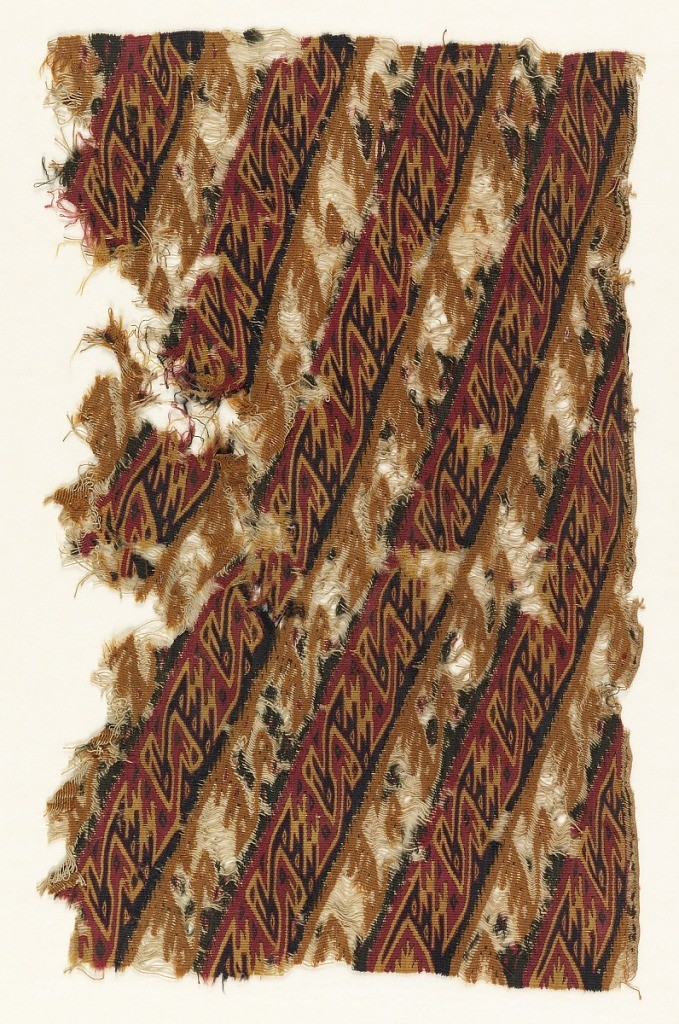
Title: Textile
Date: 1200–1500
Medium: cotton, wool Technique: slit tapestry; nonhorizontal wefts; note: loomed width 36.5cm
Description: All-over pattern of diagonal bands patterned by interlocked birds in red, yellow and black. The Predominate color of each stripe alternates between red and yellow.